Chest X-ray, PA view. Patient: 85 years old, sex F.
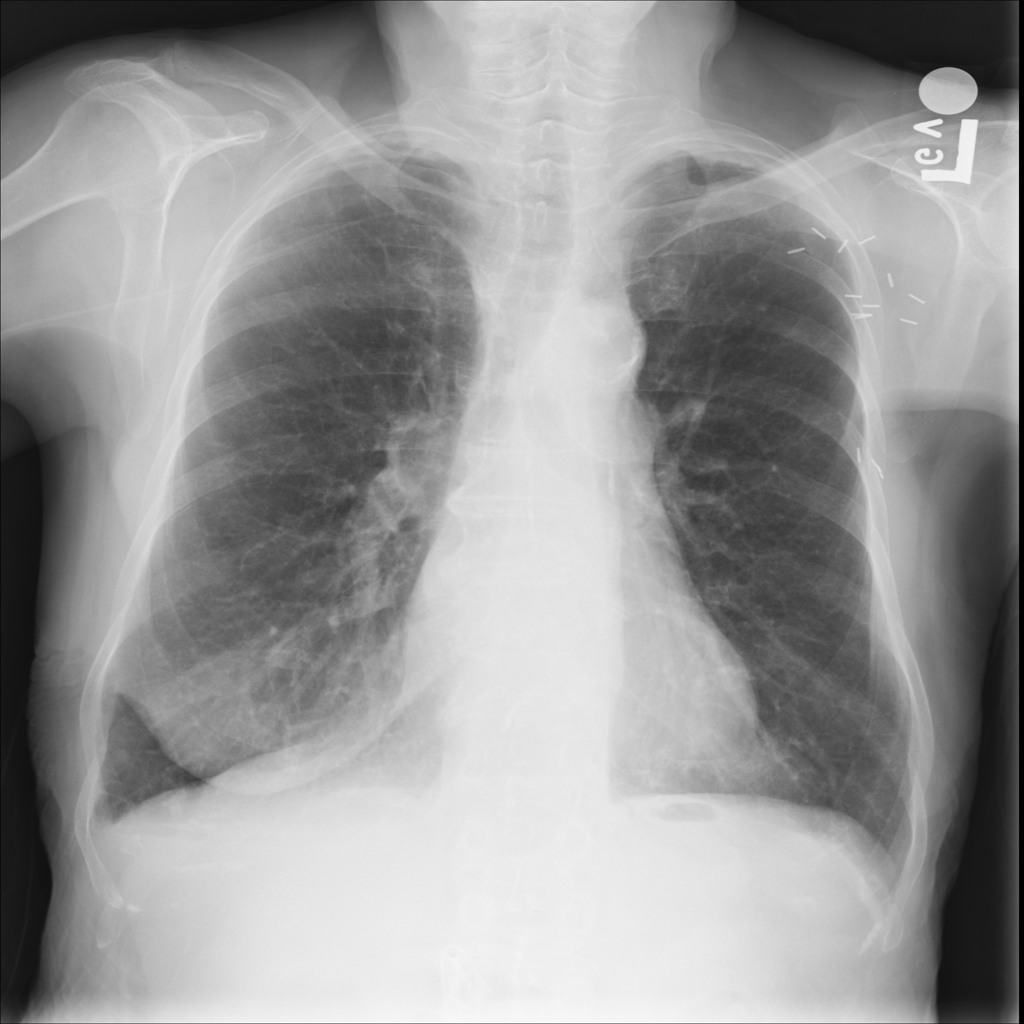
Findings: No Finding